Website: apple
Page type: billing-address
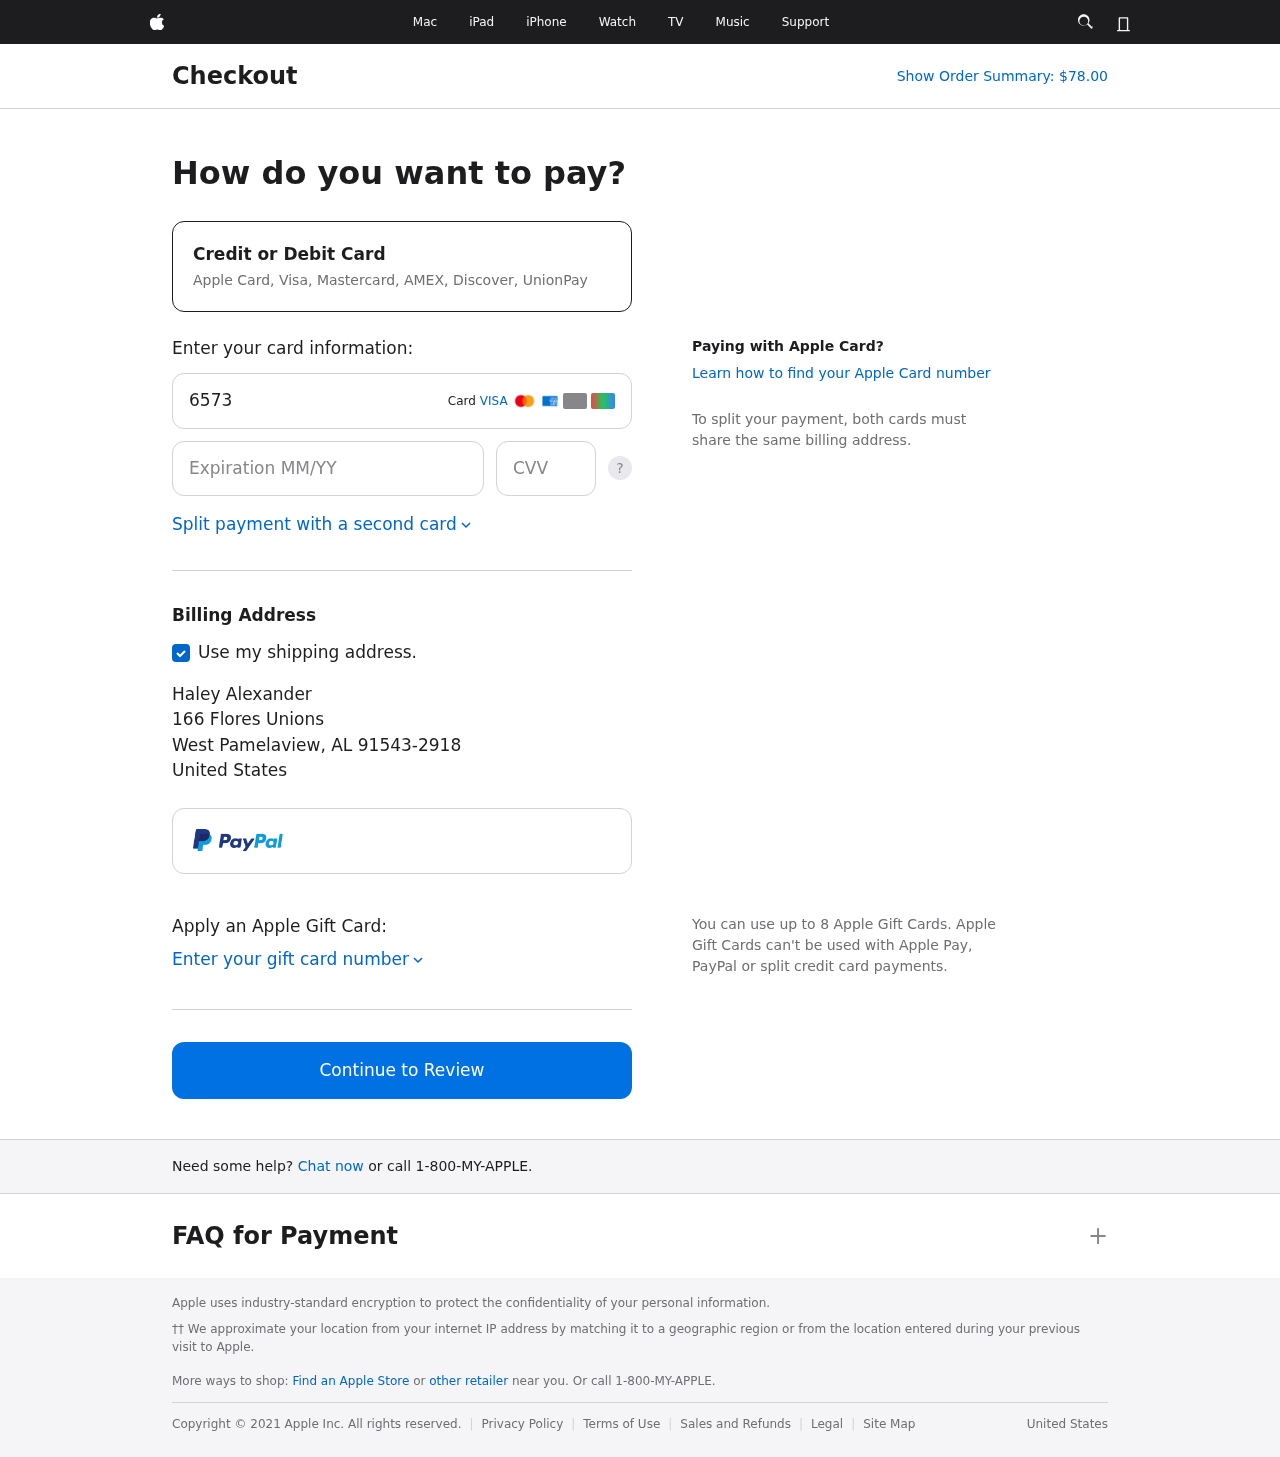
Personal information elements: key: PII_CARD_CVV
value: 745
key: PII_CARD_EXPIRY
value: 12/28
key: PII_CARD_NUMBER
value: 6573 7981 3434 0903
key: PII_CITY
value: West Pamelaview
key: PII_COUNTRY
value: United States
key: PII_FULLNAME
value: Haley Alexander
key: PII_POSTCODE_FULL
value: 91543-2918
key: PII_STATE_ABBR
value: AL
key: PII_STREET
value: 166 Flores Unions
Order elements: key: ORDER_TOTAL
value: Show Order Summary: $78.00